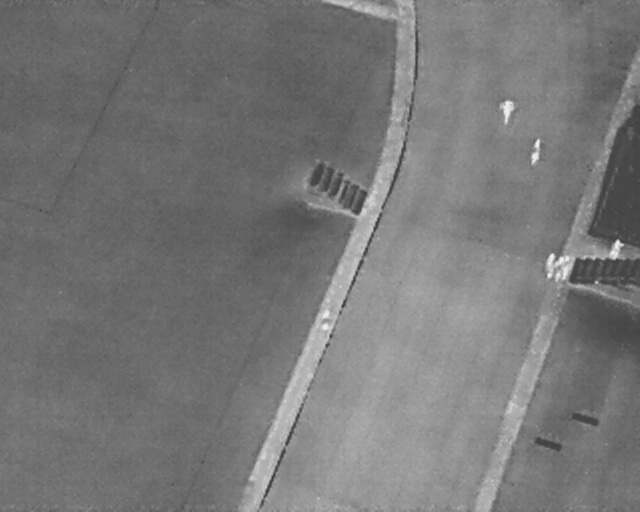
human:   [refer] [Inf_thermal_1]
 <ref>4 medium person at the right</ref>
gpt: <box>[[94, 47, 98, 49, 21], [83, 51, 88, 52, 9], [85, 51, 89, 53, 9], [86, 51, 90, 52, 10]]</box>

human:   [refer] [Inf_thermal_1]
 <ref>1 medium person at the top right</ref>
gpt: <box>[[81, 28, 86, 30, 12]]</box>